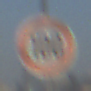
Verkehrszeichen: Geschwindigkeit100
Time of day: SunriseSunset
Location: Outdoor (Urban)
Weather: Clear
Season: NotSpecified
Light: Natural